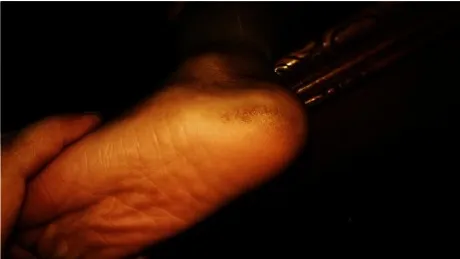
The soles of the feet showing very slight hyperkeratosis.
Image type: radiology (ct)